Question: When I want to Run an app in my Android Studio, there is some weird phone (Motorola XT1052) shown as "connected". And I can even run an app on that device. However, I don't have and never had such phone. I don't have any phones connected via USB, and this Motorola is visible all the time, even after restarting the computer.
I used to have "ADB WIFI" plugin and I thought that it might be the cause, however, after uninstalling it, the device is still visible. How can I delete this device?
I'm having problems with emulator in general, I can't run any app as it always hangs on "waiting for target device to come online", so I wonder if that weird ghost phone might be the problem, since no other solution helped me with the emulator.

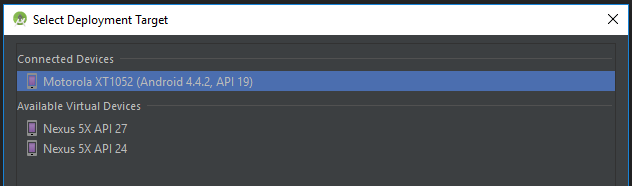
Answer: I finally got is so I figured I'd share what I've found out.
Look for some other emulators that might be running. In my case, it was a program called Bluestacks. Turns out you can actually install your own apps on it through Android Studio.